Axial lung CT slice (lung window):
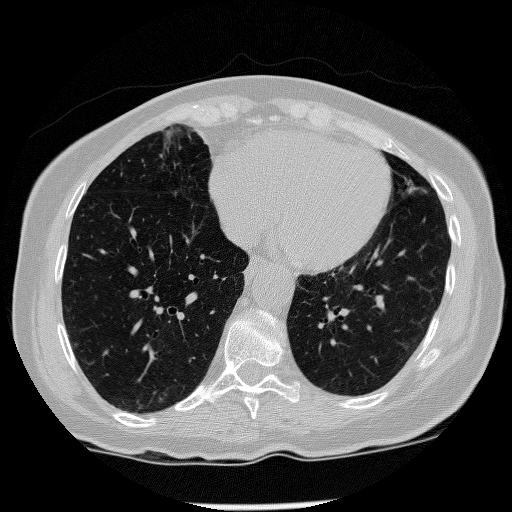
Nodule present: no